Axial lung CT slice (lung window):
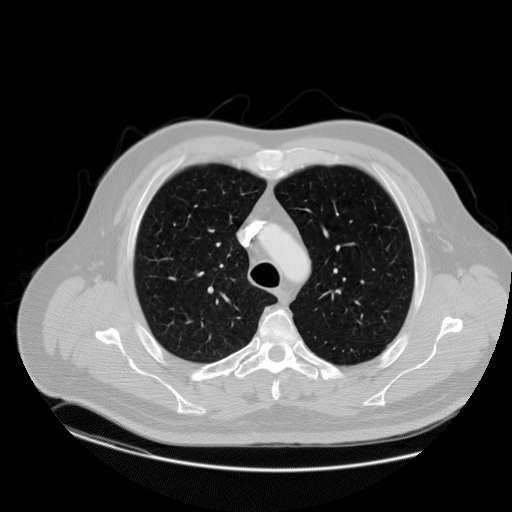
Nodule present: no